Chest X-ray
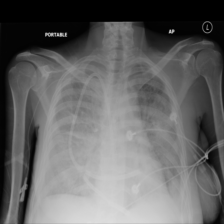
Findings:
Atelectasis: negative
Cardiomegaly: negative
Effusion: positive
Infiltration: negative
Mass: negative
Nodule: negative
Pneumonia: negative
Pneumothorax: negative
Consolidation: negative
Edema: negative
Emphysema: negative
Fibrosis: negative
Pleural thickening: negative
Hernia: negative